Field crop: maize
Growth stage: 2
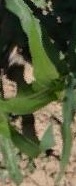
Species: maize